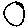
Label: circle